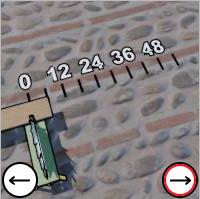
Task: length
Answer: 6
First scale value: 12.0